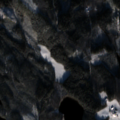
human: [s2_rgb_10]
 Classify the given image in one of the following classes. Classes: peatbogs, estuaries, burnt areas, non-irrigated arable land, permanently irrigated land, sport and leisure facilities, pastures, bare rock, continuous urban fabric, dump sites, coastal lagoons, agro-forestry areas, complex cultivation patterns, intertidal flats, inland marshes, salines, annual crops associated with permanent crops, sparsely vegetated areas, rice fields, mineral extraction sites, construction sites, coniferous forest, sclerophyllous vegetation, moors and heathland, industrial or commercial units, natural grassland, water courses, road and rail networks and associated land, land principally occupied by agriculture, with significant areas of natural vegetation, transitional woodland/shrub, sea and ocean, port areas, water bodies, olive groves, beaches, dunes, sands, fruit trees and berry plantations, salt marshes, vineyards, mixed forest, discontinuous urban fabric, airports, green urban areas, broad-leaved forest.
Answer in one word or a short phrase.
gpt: coniferous forest, mixed forest, water bodies